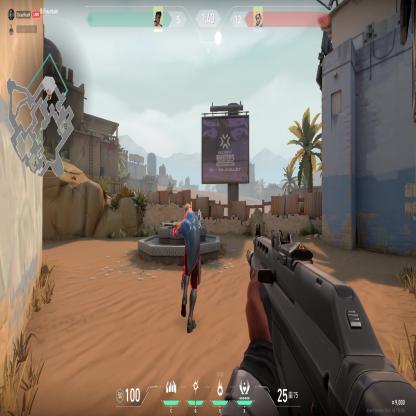
Label: enemy